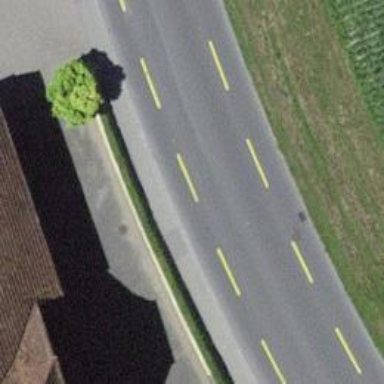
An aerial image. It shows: Paved primary highway with designated cycle lane.